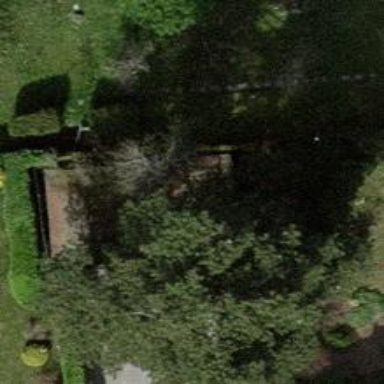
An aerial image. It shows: Evergreen needle-leaved tree.